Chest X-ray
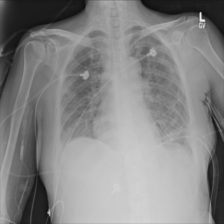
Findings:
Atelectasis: negative
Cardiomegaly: negative
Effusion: positive
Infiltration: negative
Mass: negative
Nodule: positive
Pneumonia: negative
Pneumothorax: negative
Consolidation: negative
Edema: negative
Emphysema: positive
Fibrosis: negative
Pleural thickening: negative
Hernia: negative